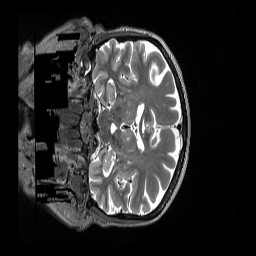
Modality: T2w
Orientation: coronal
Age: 68
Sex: female
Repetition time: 3.2 s
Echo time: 0.563 s